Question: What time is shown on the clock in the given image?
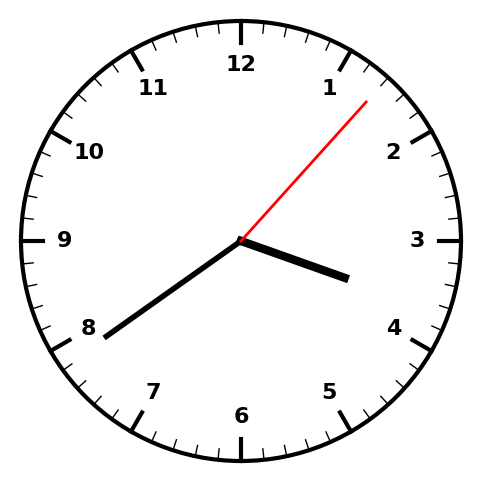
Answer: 03:39:07